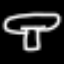
Label: mushroom